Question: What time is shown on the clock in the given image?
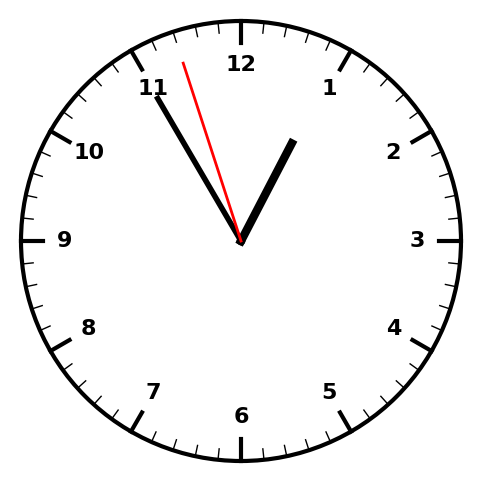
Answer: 12:54:57